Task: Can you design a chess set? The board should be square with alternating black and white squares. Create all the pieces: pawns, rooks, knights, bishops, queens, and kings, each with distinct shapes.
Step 5220:
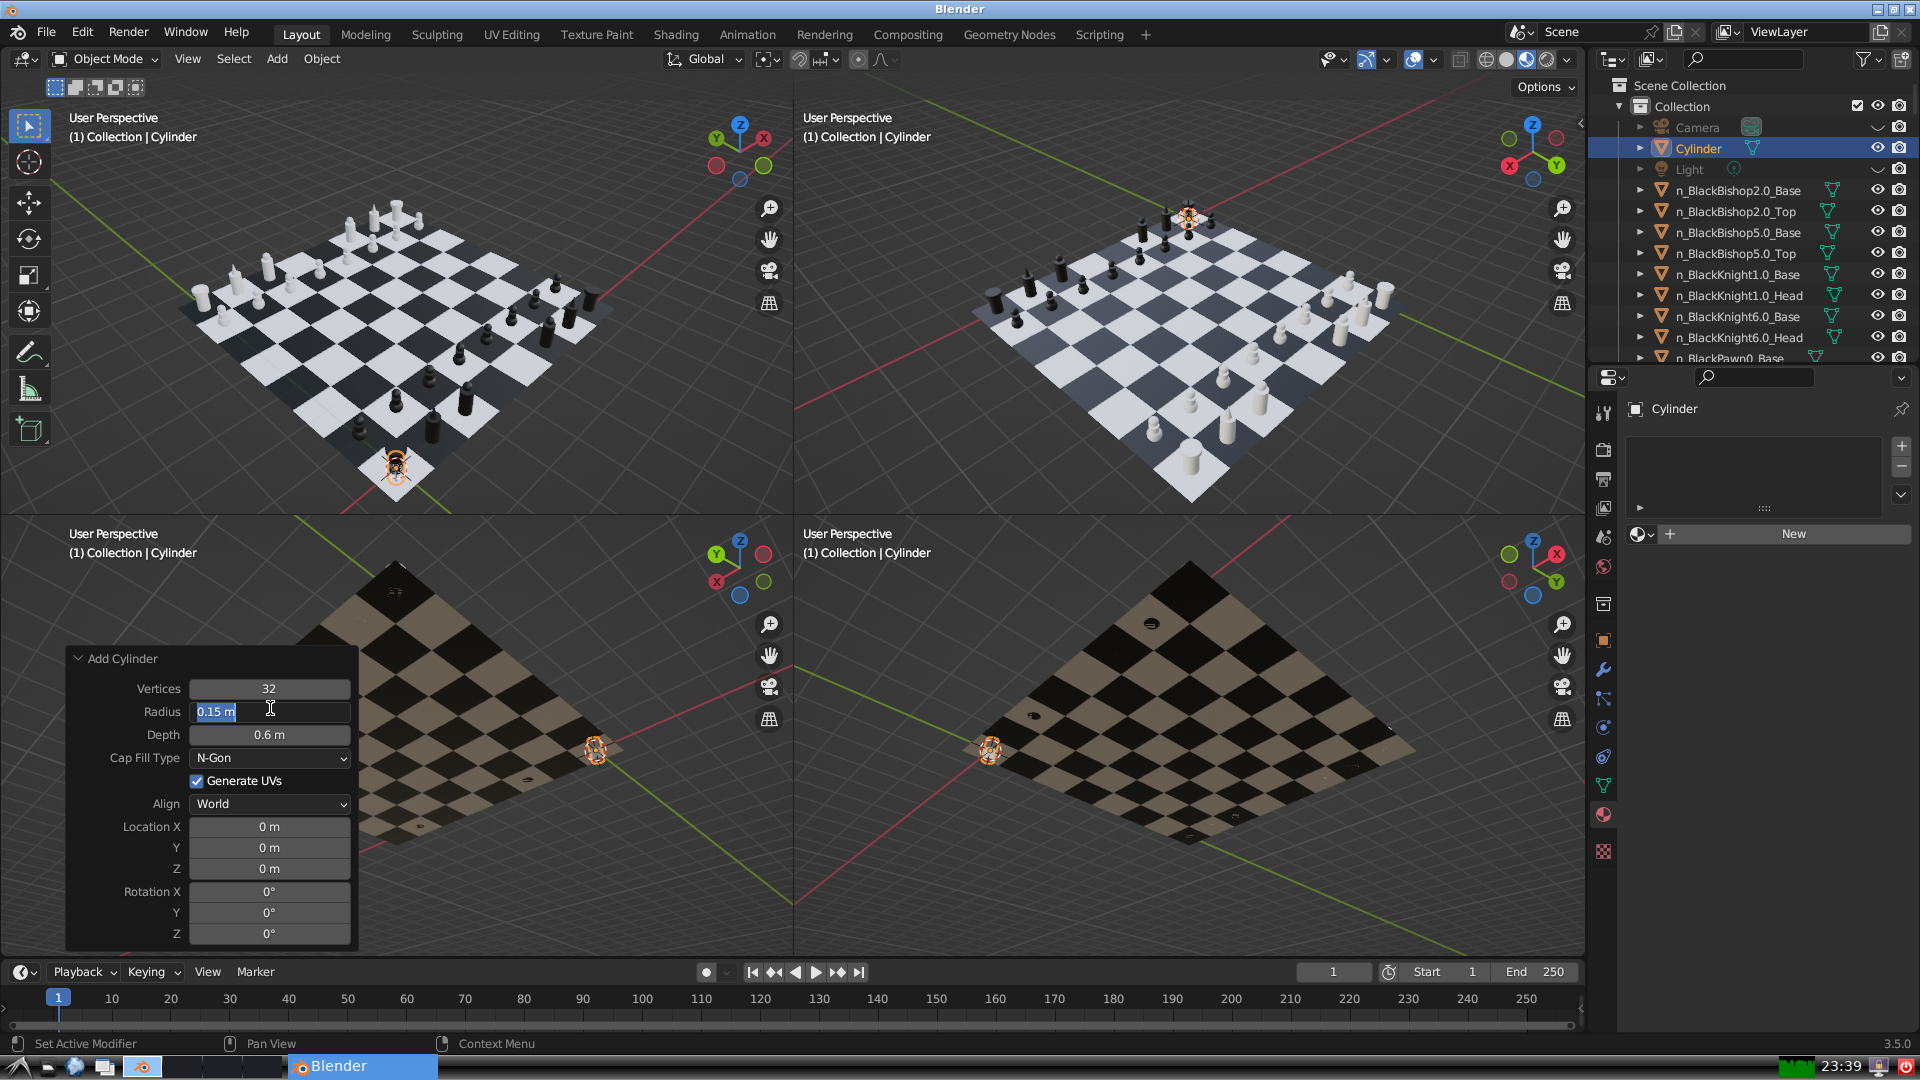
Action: input_text: 0.15